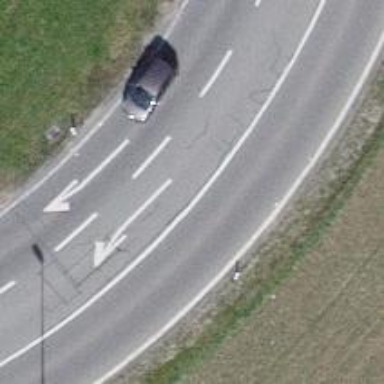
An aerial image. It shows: Primary road with asphalt surface.